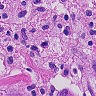
Metastatic tissue present: yes